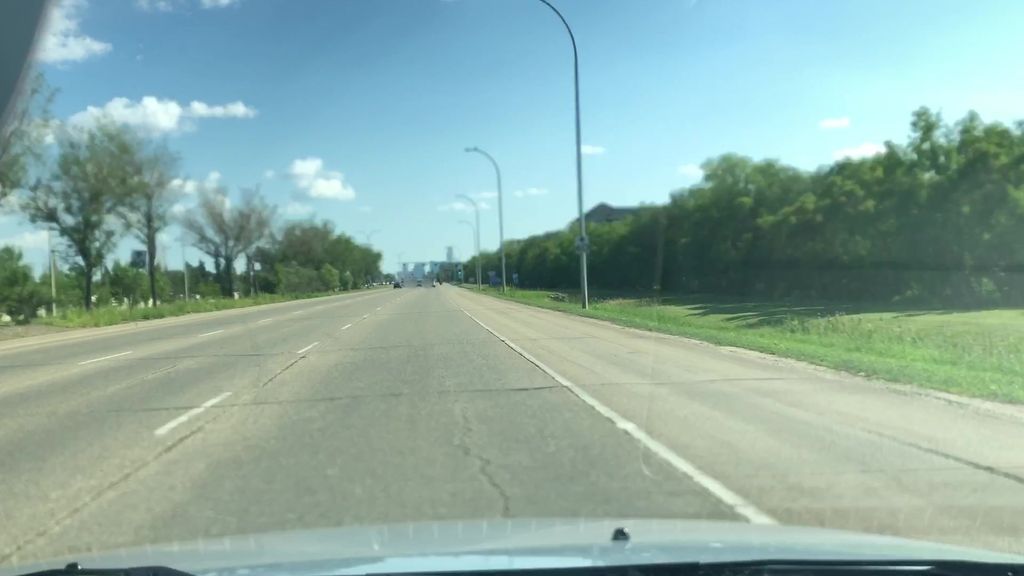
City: edmonton